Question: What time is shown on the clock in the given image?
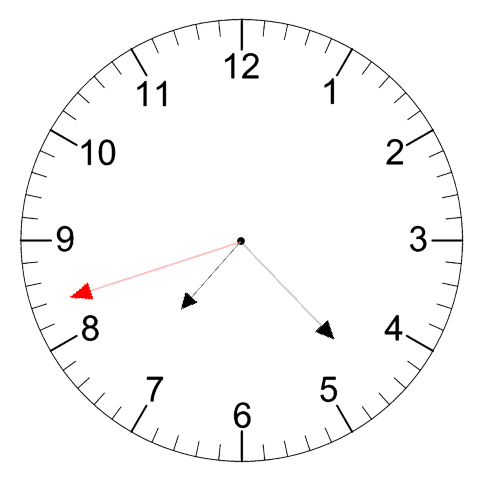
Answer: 07:22:42